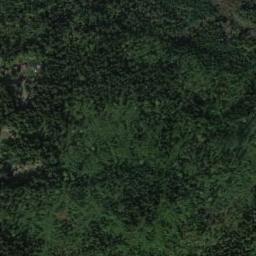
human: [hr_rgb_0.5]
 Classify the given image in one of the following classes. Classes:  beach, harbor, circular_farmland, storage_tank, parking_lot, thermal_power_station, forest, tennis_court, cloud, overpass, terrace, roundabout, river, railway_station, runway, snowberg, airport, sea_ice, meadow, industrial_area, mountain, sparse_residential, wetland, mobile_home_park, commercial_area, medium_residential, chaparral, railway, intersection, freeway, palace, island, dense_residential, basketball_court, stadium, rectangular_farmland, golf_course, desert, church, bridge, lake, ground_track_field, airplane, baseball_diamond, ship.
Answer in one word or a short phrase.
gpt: forest